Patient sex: M
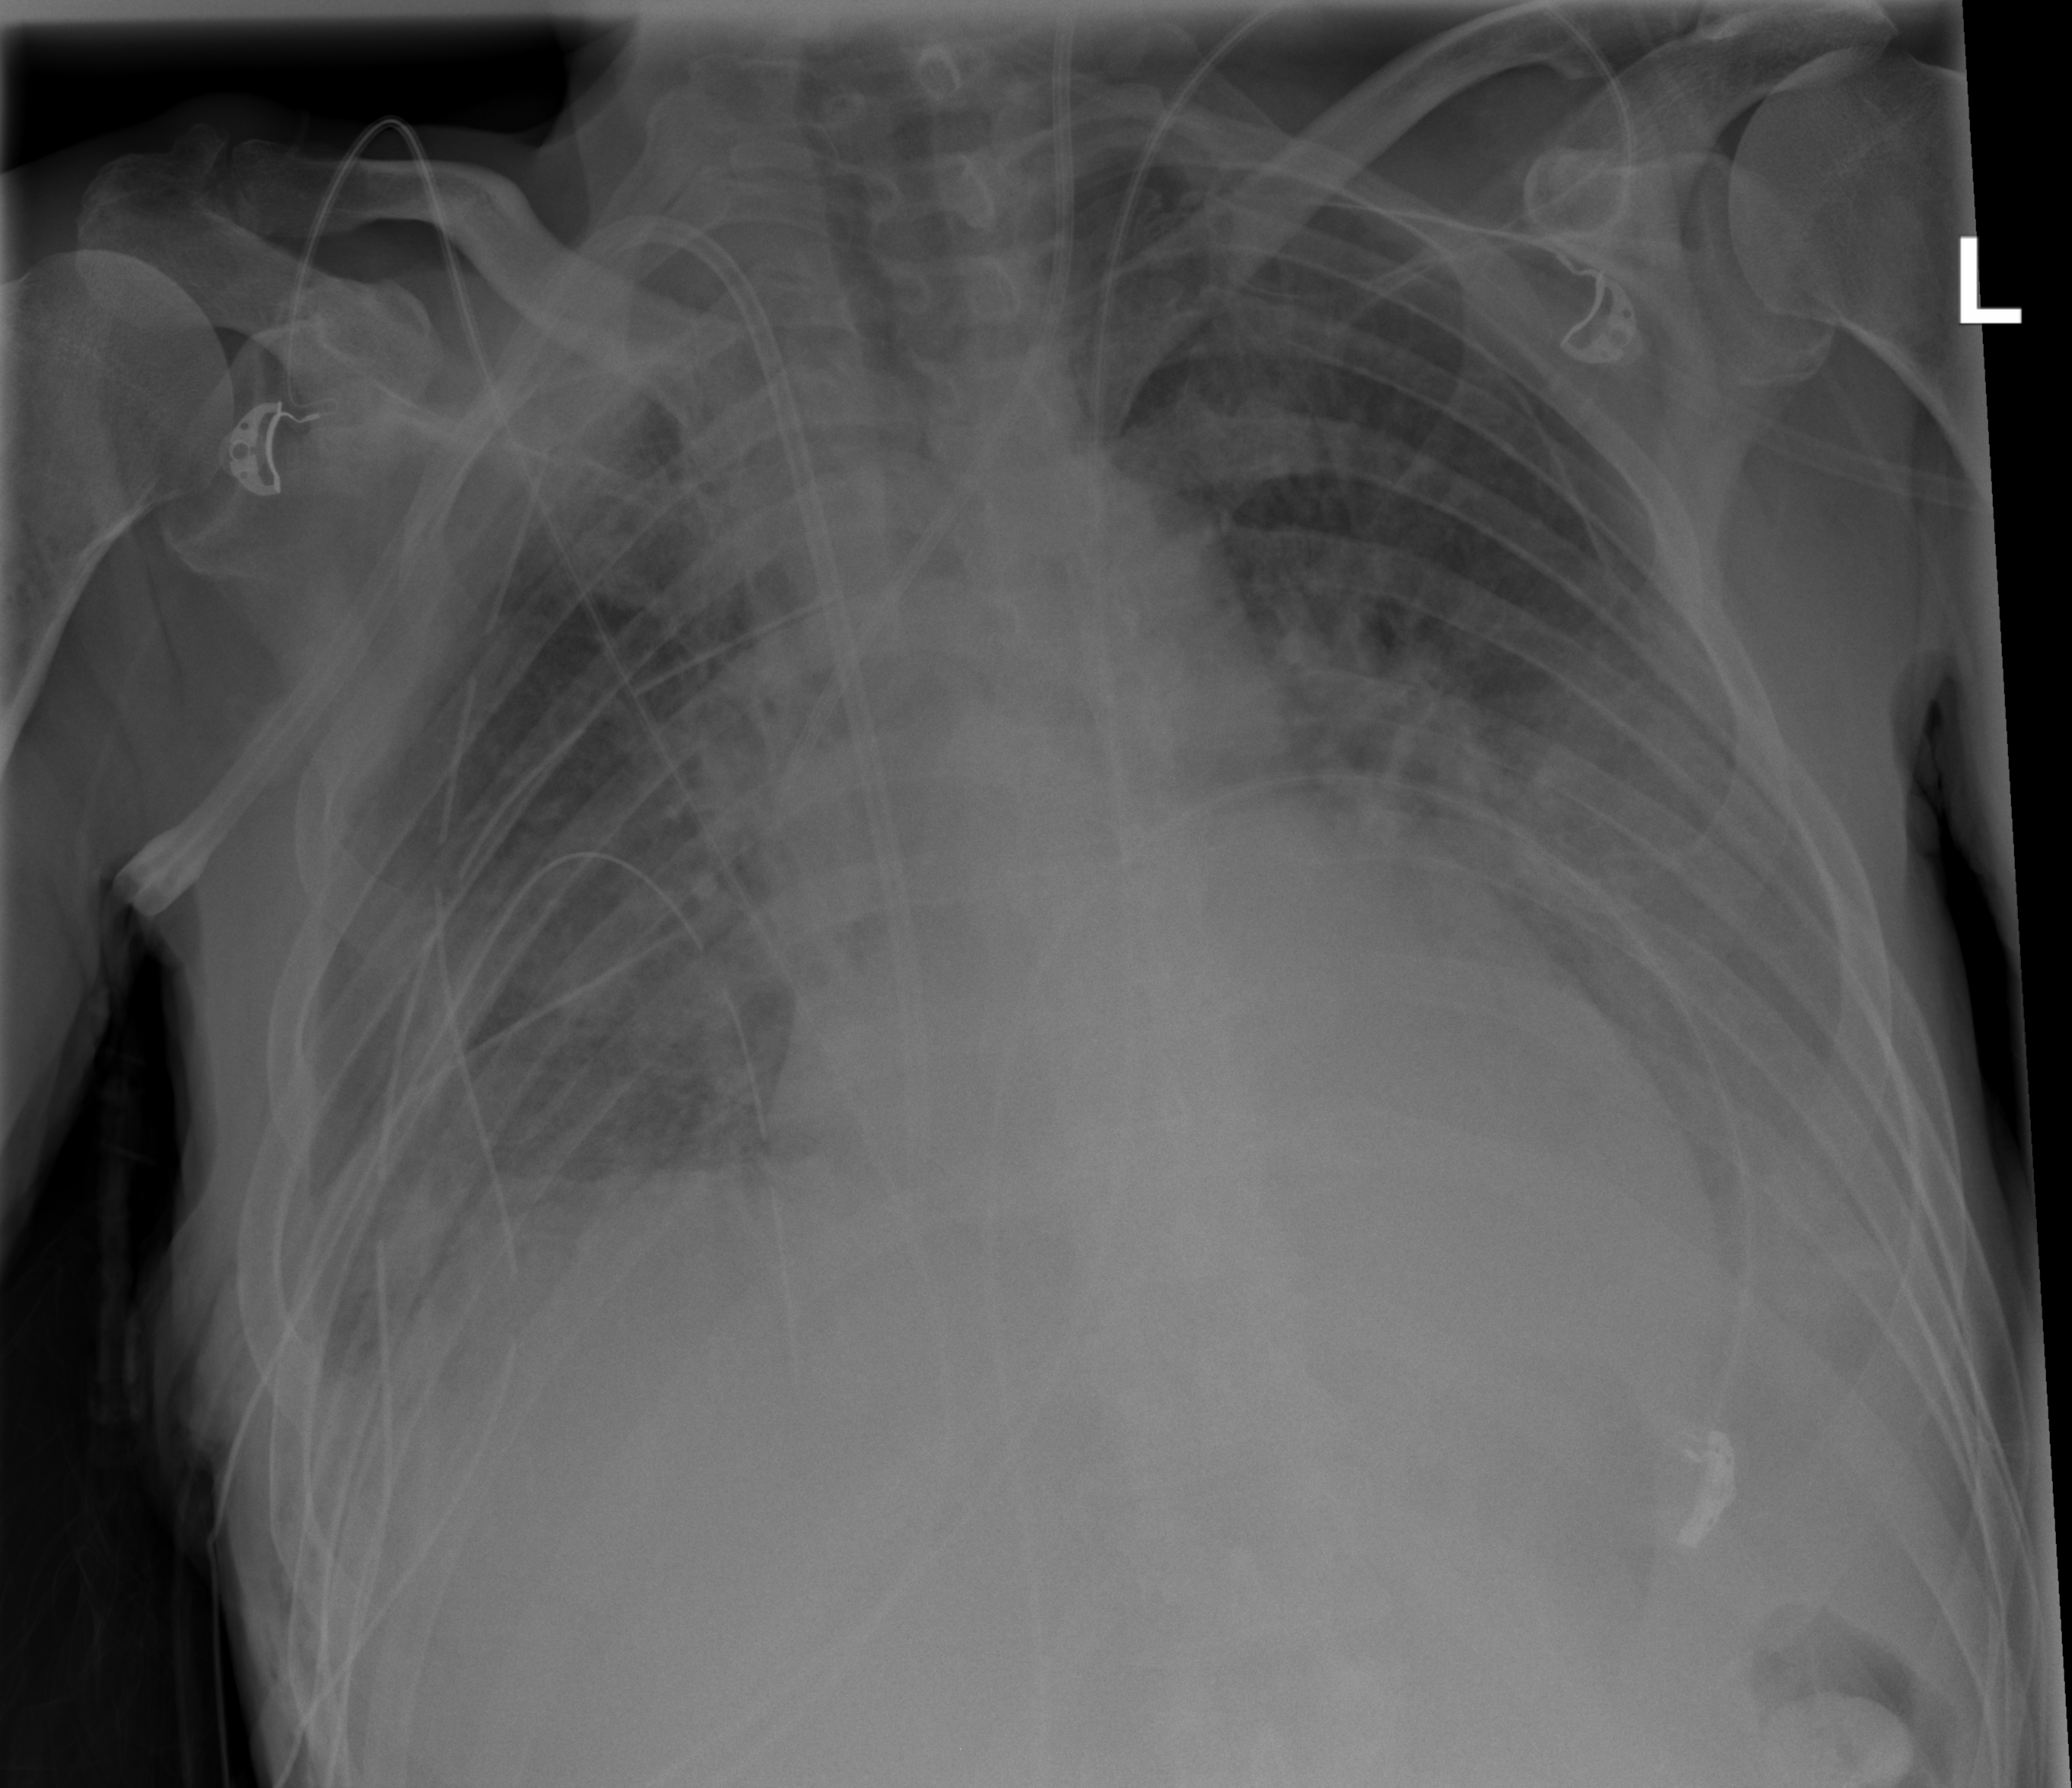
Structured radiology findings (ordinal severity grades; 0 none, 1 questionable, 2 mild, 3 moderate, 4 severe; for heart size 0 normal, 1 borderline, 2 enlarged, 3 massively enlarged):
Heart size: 1
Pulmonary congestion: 2
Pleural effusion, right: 2
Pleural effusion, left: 3
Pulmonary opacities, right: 2
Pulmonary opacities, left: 2
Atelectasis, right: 3
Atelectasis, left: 2